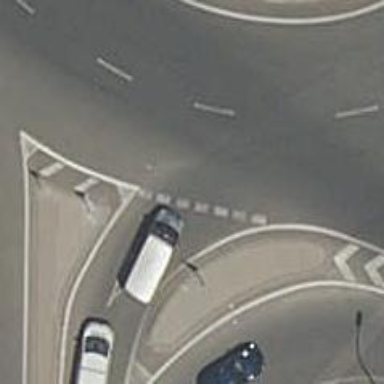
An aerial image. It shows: Road with "give way" sign.